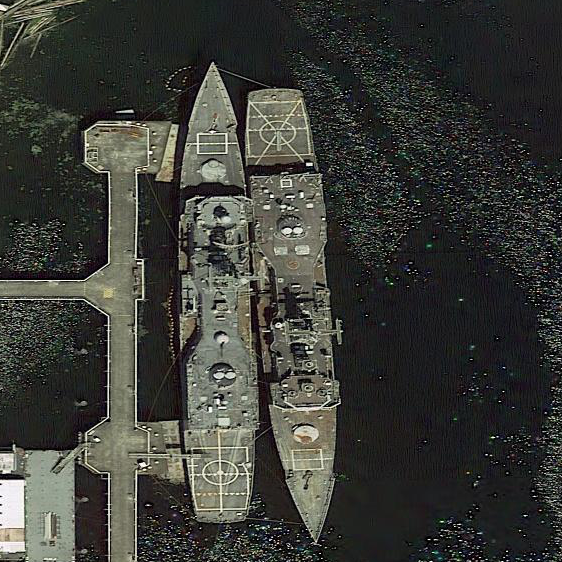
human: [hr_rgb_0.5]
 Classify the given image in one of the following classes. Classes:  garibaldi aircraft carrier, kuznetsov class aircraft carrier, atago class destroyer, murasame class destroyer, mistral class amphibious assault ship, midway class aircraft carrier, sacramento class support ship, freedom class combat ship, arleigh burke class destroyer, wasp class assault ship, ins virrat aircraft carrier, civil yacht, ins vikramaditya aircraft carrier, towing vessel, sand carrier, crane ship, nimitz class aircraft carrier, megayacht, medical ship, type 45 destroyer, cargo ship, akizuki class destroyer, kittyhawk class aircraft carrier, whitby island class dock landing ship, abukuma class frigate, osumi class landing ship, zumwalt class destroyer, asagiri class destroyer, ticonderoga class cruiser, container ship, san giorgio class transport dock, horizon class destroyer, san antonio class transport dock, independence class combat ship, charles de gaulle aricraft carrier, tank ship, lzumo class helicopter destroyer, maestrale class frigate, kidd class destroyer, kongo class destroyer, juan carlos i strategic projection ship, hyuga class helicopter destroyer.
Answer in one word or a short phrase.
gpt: Ticonderoga class cruiser